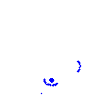
Particle: pion